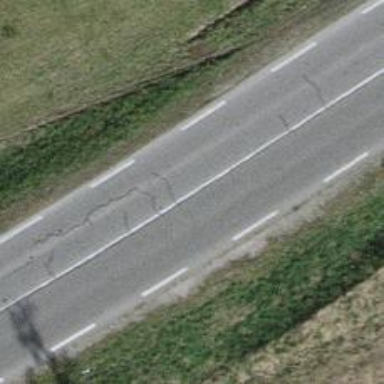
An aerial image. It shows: Asphalt road classified as primary highway.